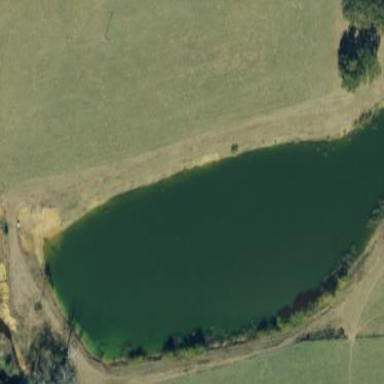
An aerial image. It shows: Pond surrounded by natural water.